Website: lowes
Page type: customer-info-address
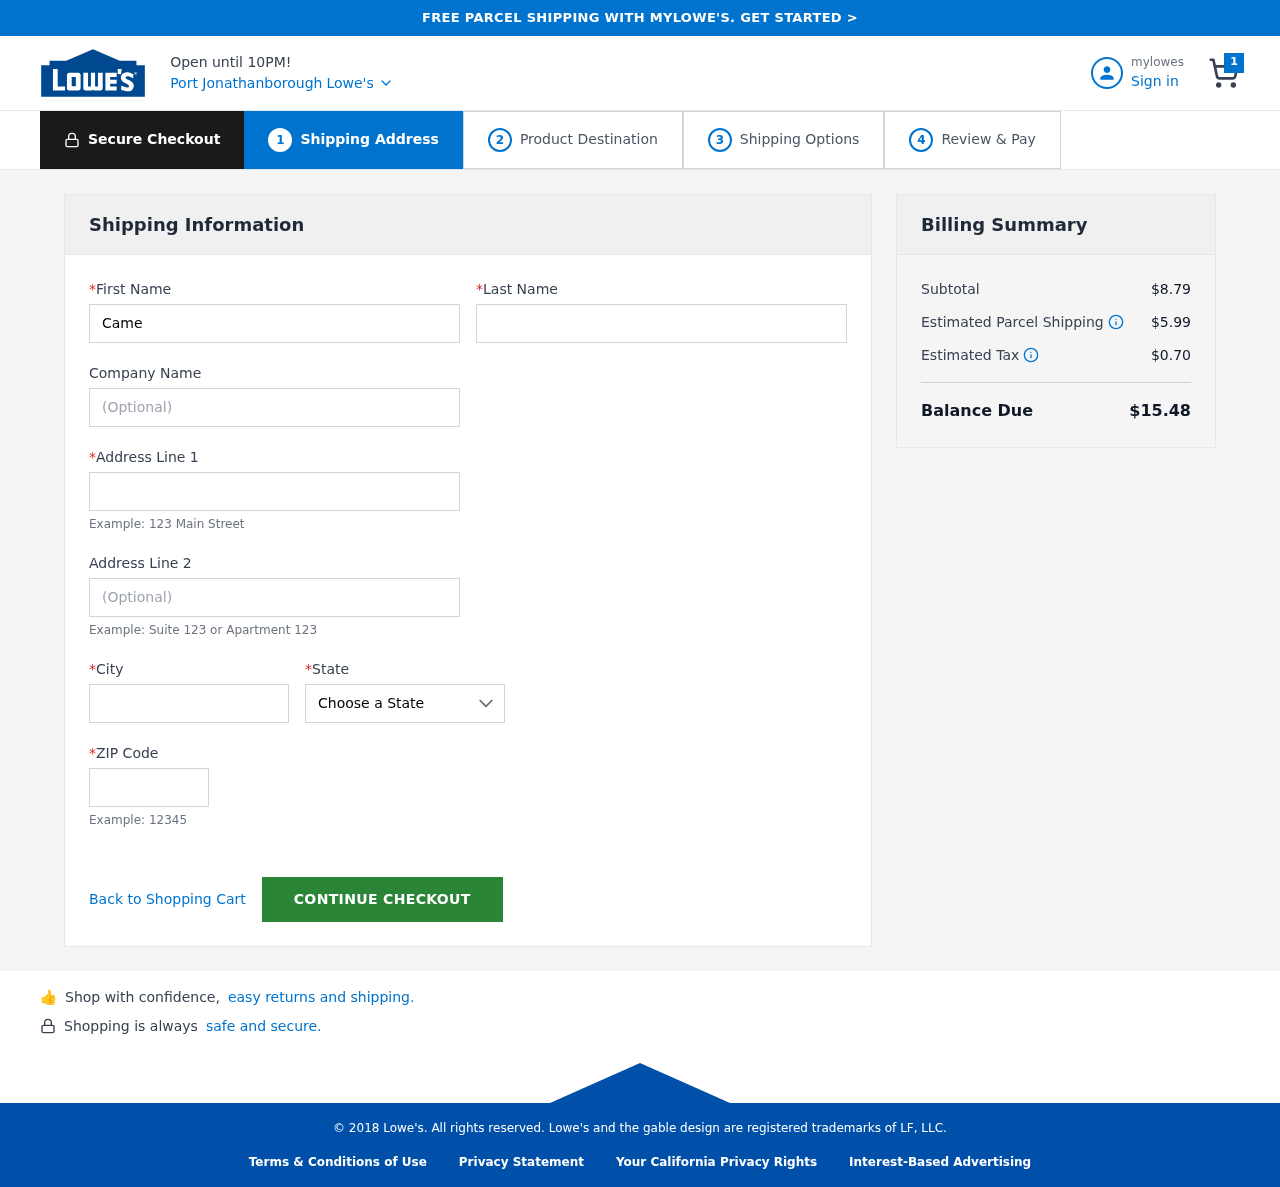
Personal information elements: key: PII_CITY
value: Port Jonathanborough
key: PII_COMPANY
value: Booker, Perez and Stafford
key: PII_FIRSTNAME
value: Cameron
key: PII_LASTNAME
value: Ellis
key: PII_POSTCODE
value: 37400
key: PII_STATE
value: Alabama
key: PII_STREET
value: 317 Jennifer Way
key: PII_STREET2
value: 5885 Ian Canyon Apt. 526
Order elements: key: ORDER_NUM_ITEMS
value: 1
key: ORDER_SUBTOTAL
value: $8.79
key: ORDER_SHIPPING_COST
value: $5.99
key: ORDER_TAX
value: $0.70
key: ORDER_TOTAL
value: $15.48